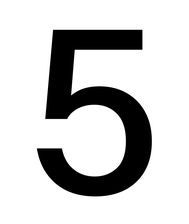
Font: InstrumentSans_Medium